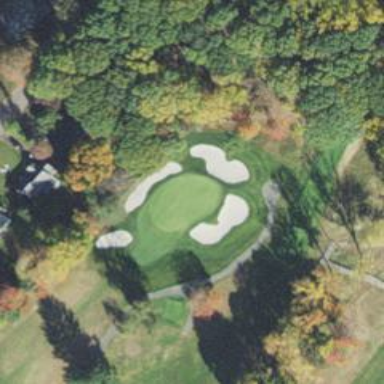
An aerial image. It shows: View of golf hole.